Field crop: maize
Growth stage: 1
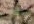
Species: atriplex